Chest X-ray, PA view. Patient: 46 years old, sex M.
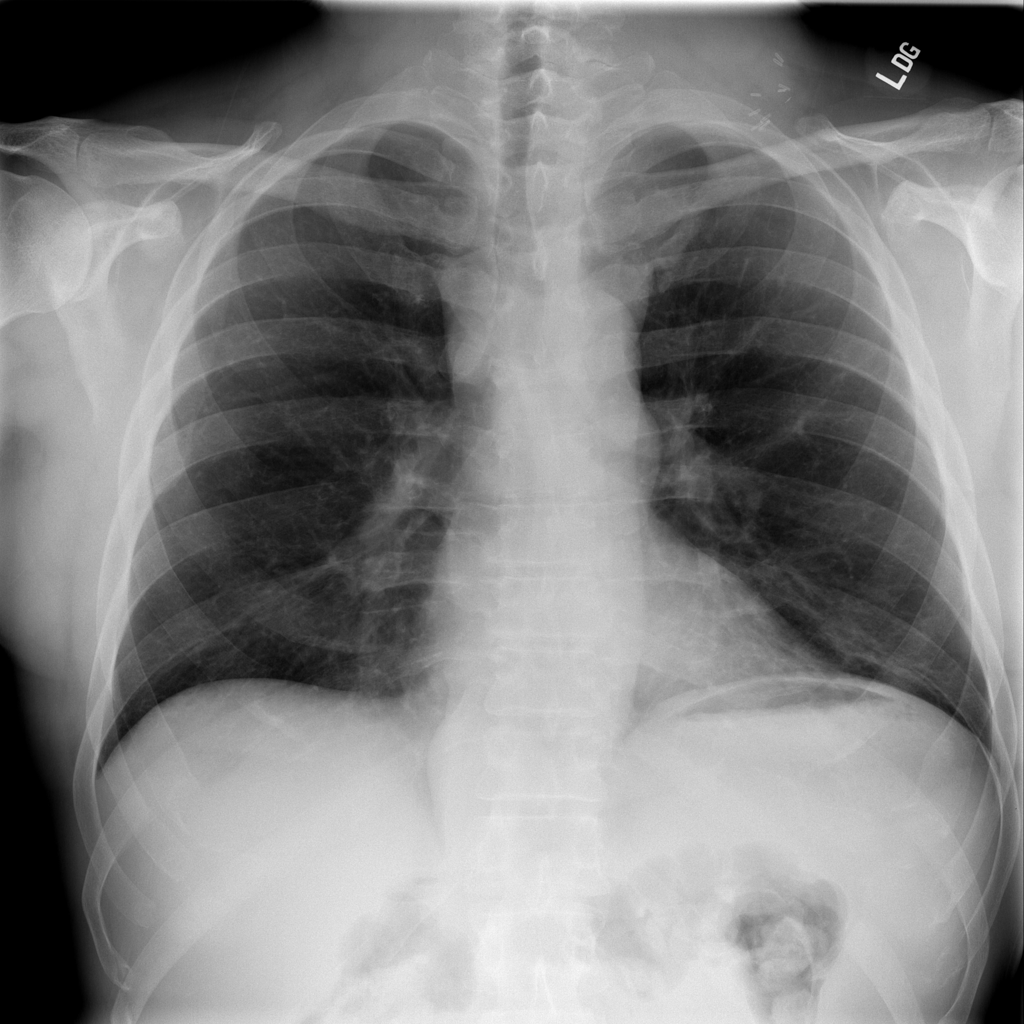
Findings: Infiltration